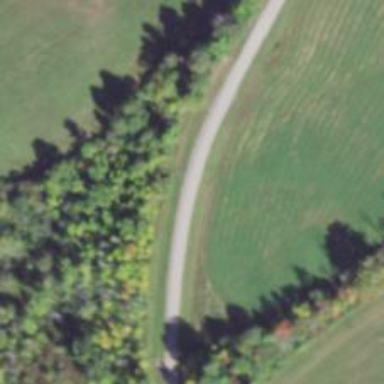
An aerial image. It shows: Unclassified road.